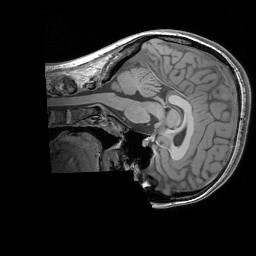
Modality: T1w
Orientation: sagittal